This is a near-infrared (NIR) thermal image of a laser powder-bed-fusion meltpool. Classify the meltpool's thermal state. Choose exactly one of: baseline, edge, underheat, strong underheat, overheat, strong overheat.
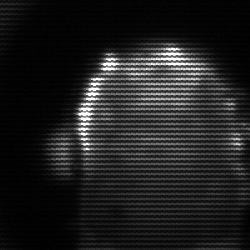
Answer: baseline